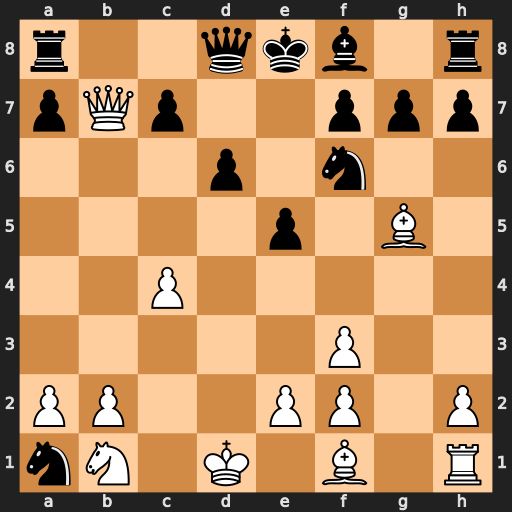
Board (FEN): r2qkb1r/pQp2ppp/3p1n2/4p1B1/2P5/5P2/PP2PP1P/nN1K1B1R
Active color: w
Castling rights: kq
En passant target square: -
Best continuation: Qc6+ Qd7 Qxa8+